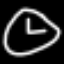
Label: clock